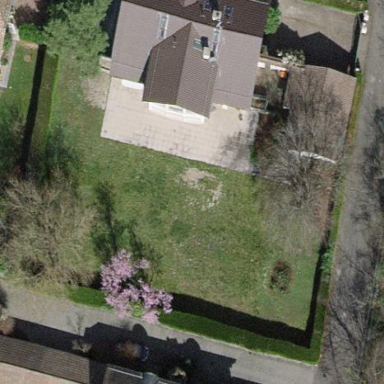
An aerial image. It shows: Garden surrounded by fence.